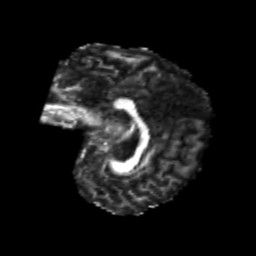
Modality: FA
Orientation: sagittal
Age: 22
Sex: female
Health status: healthy
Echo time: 0.074 s